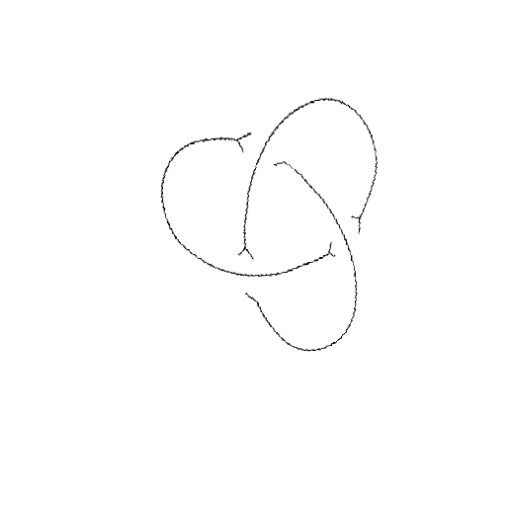
Crossing number: 3